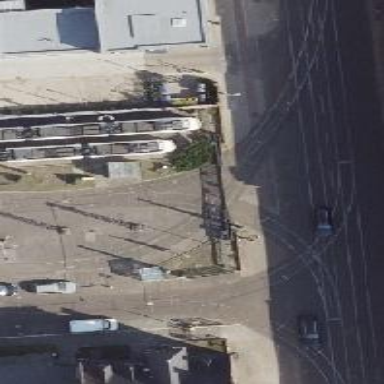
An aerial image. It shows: Railway crossing.